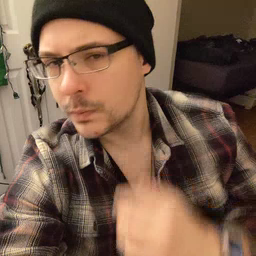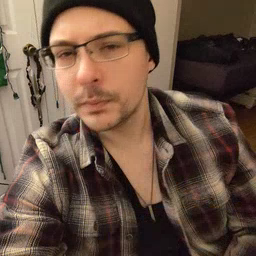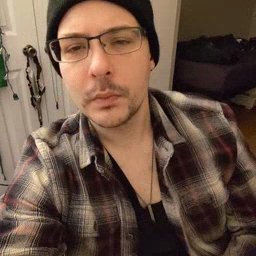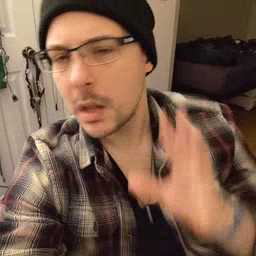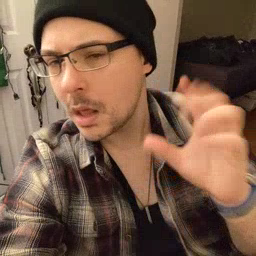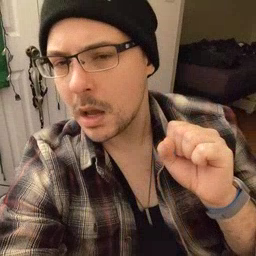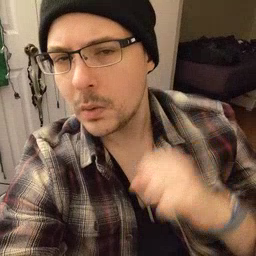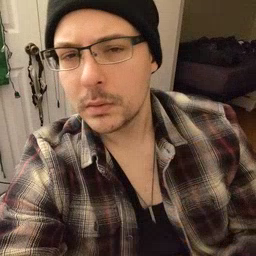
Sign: loud